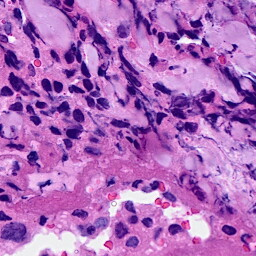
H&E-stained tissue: Breast